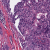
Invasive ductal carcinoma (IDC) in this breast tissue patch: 0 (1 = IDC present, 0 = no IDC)